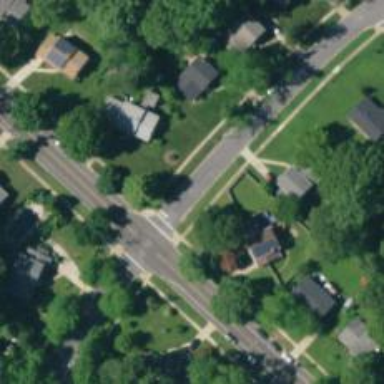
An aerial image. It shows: Residential road.